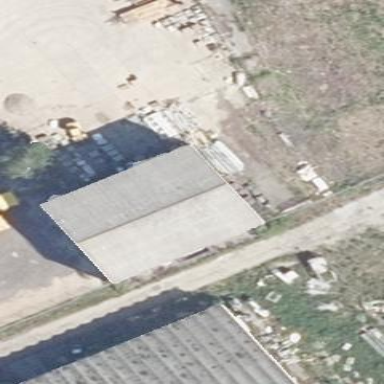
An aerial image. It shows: Commercial building.